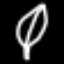
Label: leaf